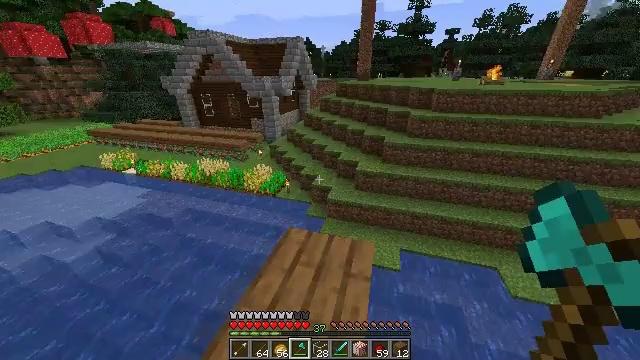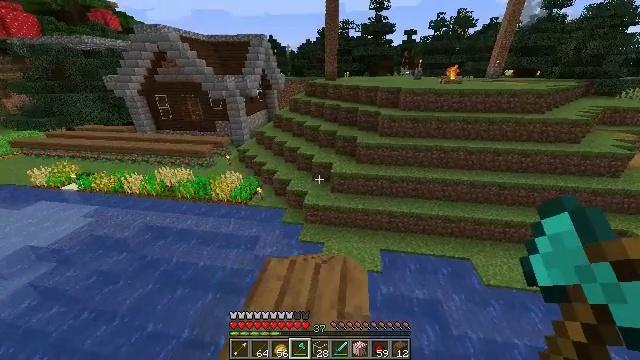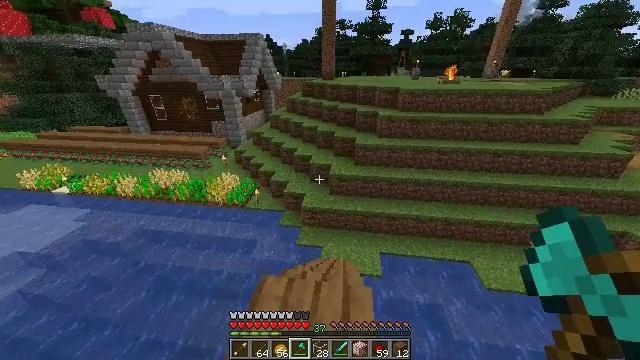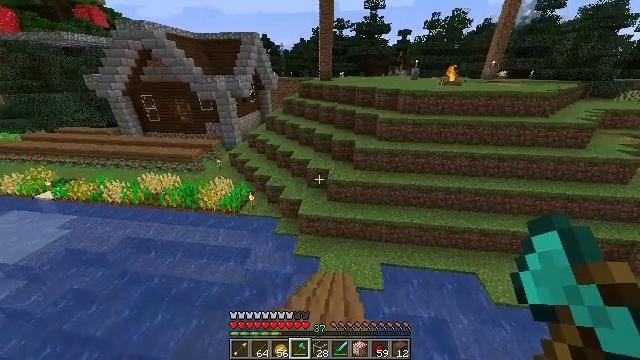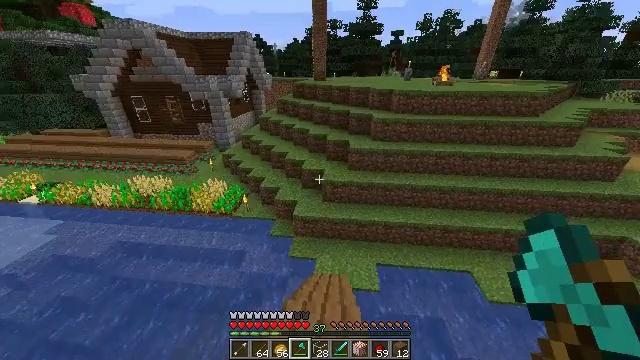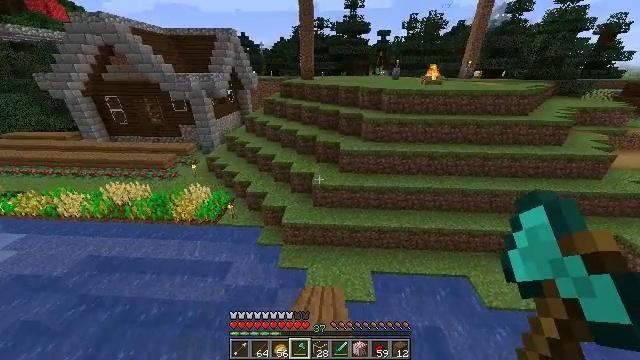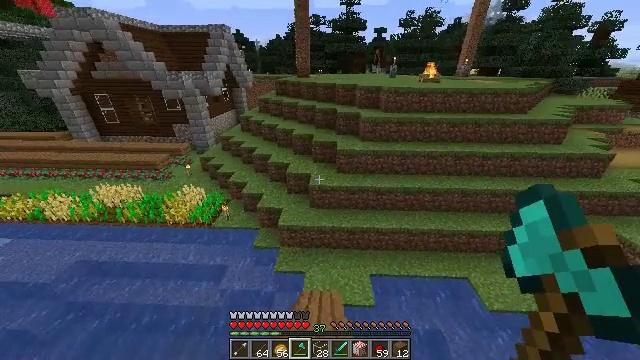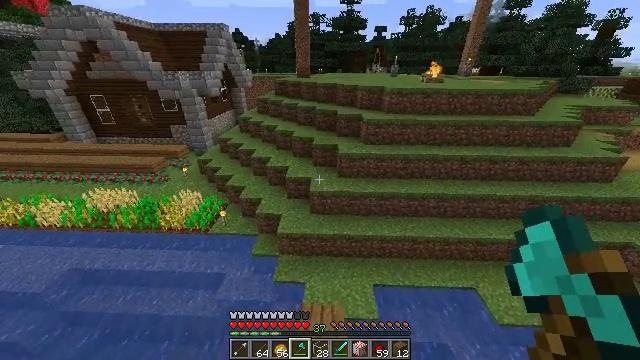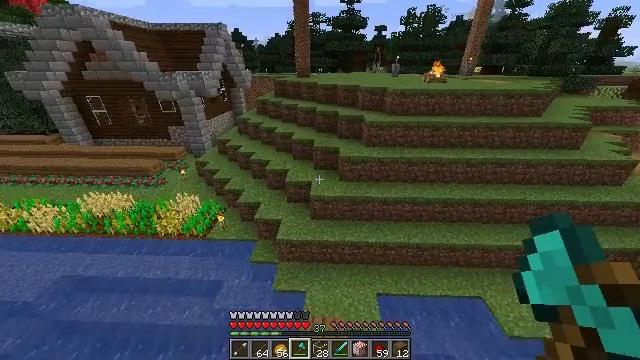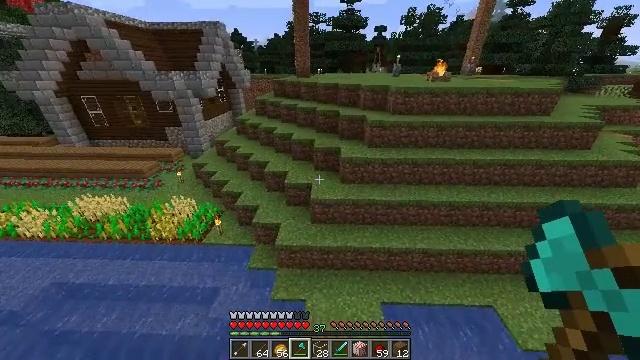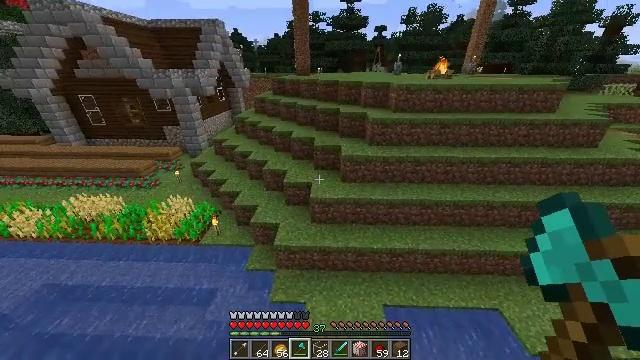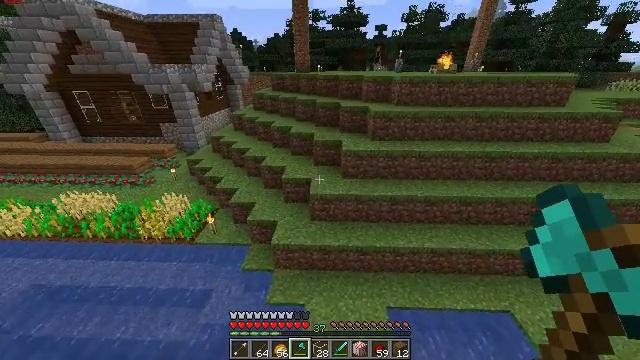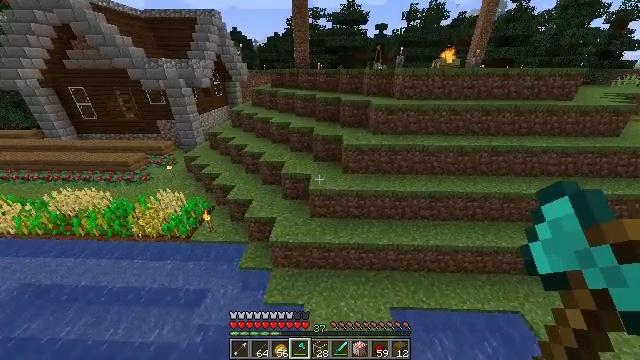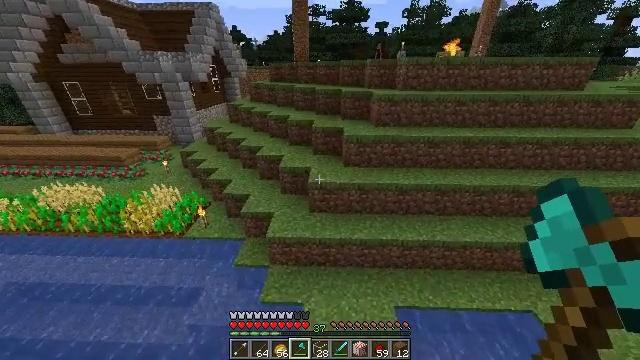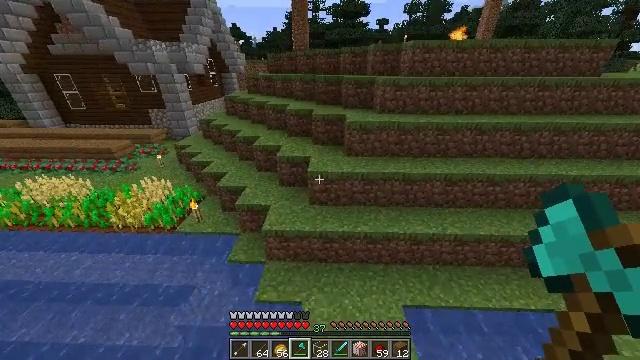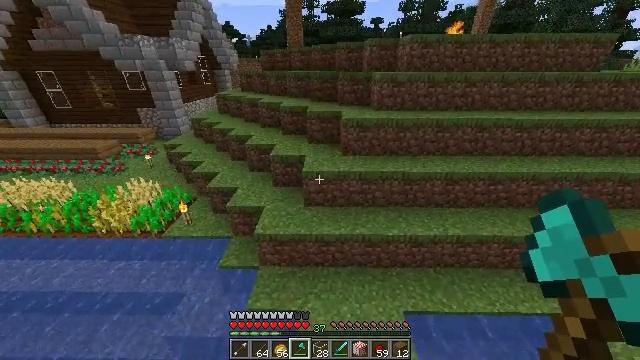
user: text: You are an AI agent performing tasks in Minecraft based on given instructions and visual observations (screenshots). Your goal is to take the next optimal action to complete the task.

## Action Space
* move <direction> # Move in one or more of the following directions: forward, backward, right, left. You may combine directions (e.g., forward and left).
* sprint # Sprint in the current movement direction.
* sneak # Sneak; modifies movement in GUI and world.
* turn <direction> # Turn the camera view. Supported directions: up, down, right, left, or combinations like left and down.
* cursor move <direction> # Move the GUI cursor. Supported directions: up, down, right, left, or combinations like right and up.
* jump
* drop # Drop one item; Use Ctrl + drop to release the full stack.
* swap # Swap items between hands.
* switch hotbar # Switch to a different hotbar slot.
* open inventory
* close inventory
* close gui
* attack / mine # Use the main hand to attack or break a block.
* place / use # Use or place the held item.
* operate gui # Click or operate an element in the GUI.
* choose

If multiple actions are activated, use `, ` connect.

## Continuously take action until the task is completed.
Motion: motion action
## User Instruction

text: Attack the spruce slab to remove it.
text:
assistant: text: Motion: move forward, sprint, turn right
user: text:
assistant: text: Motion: move forward, sprint
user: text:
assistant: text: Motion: move forward, sprint
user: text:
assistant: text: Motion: move forward, turn right
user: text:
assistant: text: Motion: move forward, turn right
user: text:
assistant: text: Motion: move forward
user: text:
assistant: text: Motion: move forward, sprint
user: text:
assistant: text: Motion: move forward, sprint
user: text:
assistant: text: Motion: move forward, sprint
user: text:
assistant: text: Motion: move forward
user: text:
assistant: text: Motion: move forward
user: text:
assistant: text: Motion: move forward, sprint
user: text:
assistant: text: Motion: move forward, sprint
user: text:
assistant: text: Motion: move forward, sprint
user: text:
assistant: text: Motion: move forward, sprint, turn right
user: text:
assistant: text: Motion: move forward, turn right
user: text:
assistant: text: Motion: move forward, turn right
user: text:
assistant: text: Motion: move forward, sprint
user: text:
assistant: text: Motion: move forward, sprint, turn right
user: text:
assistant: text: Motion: move forward, sprint, turn right and up
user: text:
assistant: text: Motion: move forward, sprint, turn right and up
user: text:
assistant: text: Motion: move forward, turn right and up
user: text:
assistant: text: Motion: move forward, turn right and up
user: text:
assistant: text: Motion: move forward, turn right and up
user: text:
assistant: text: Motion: move forward, turn right and up
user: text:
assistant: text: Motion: move forward, turn right and up
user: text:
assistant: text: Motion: move forward, turn right and up
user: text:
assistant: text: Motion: move forward, turn right and up, jump
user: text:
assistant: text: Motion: move forward, turn up, jump
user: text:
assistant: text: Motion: move forward, turn up, jump